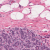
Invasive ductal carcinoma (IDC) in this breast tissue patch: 0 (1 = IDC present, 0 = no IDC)